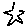
Label: star